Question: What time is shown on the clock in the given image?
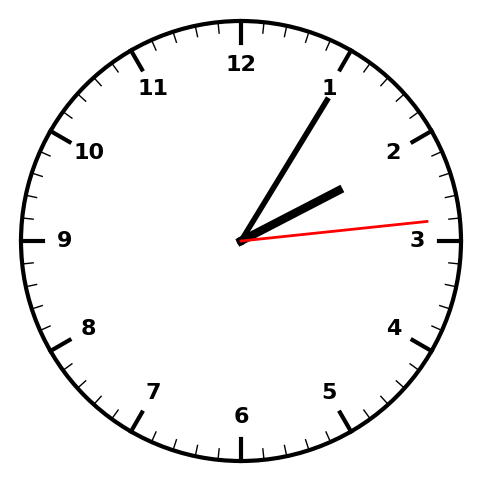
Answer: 02:05:14